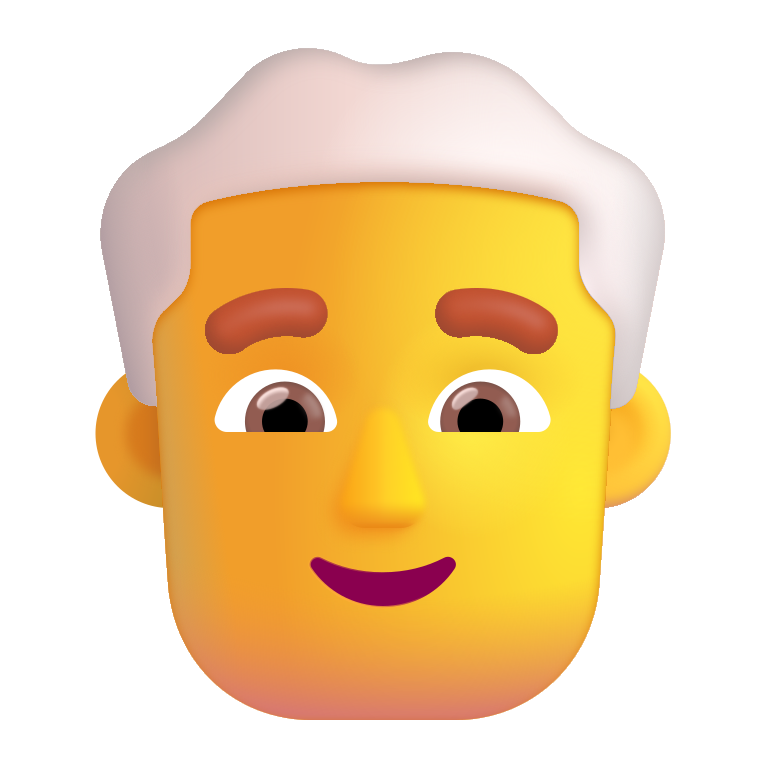
man white hair color default